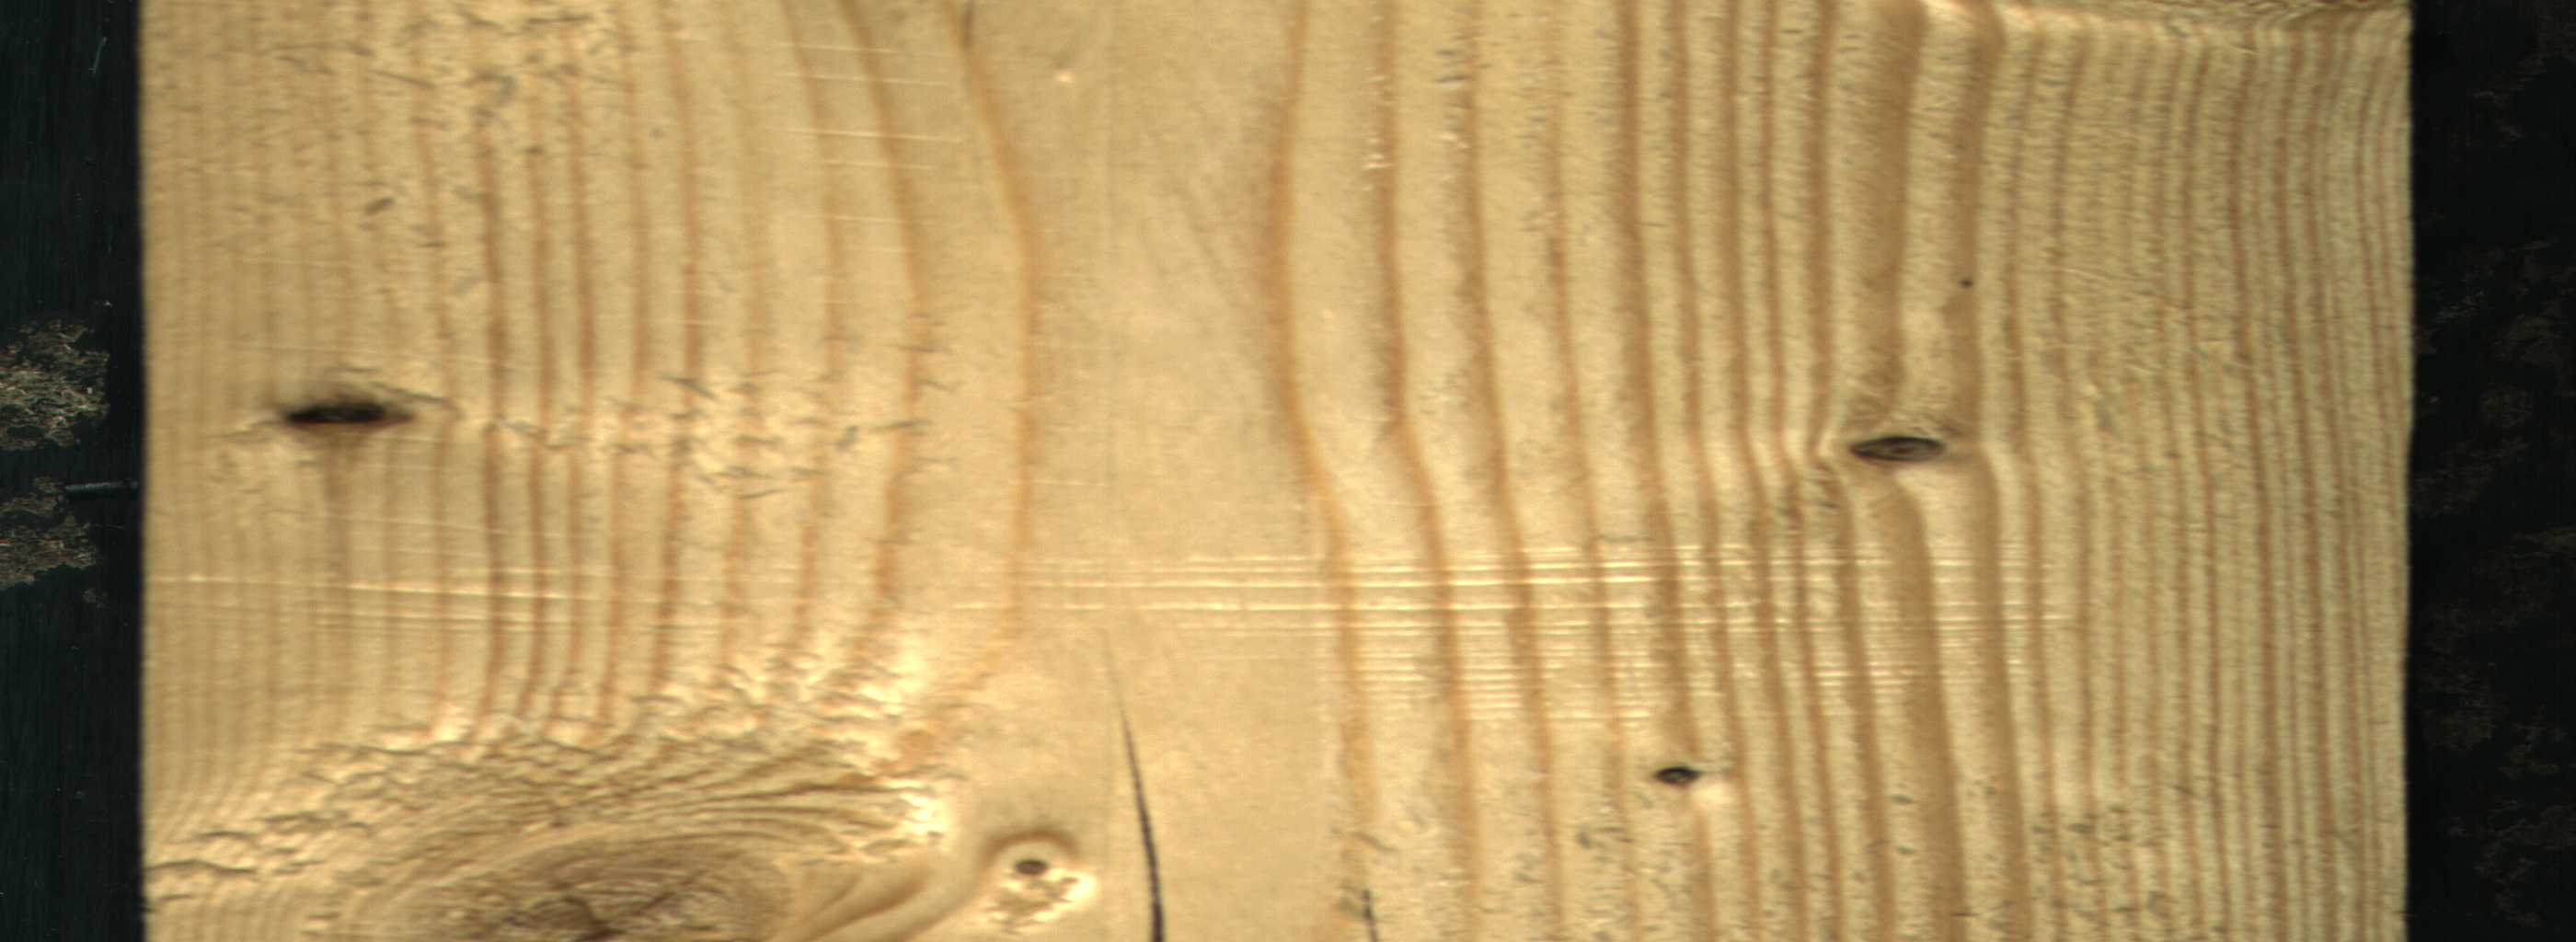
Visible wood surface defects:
Crack
knot_with_crack
Dead_Knot
Dead_Knot
Dead_Knot
Live_Knot